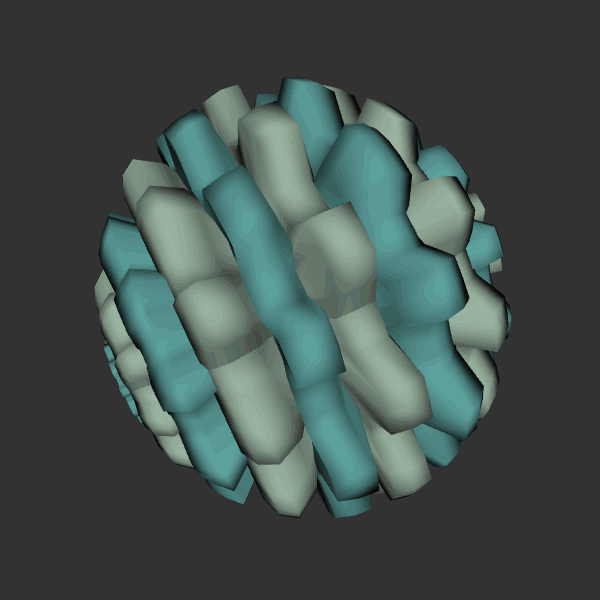
Background: dark